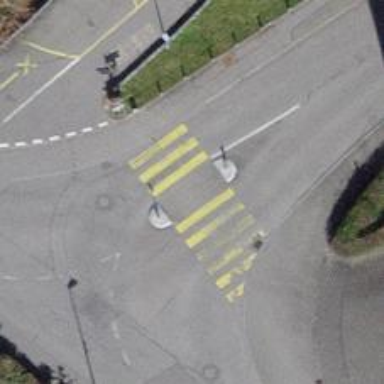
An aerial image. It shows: Crossing with island in the road.